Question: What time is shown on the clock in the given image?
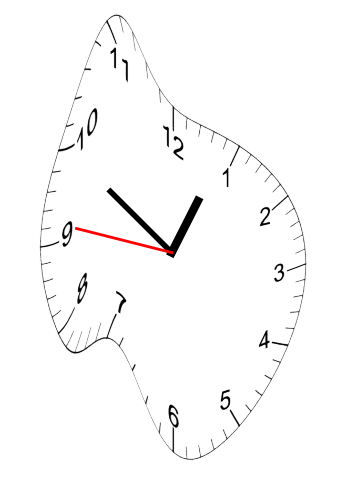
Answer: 12:49:46